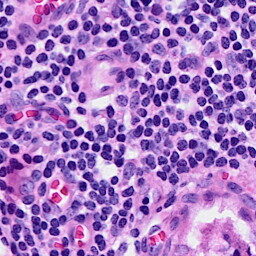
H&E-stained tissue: Breast